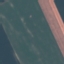
Label: AnnualCrop